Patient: sex F, age 56
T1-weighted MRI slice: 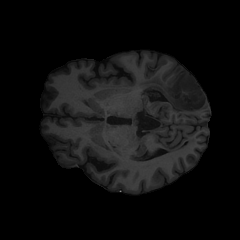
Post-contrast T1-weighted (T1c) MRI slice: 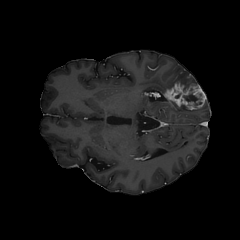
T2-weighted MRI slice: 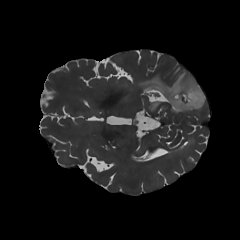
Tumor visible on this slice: yes
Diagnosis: Glioblastoma, IDH-wildtype
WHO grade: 4